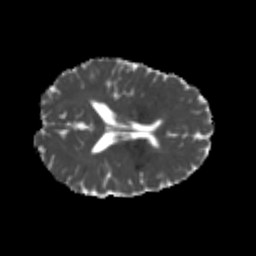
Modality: MD
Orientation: axial
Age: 24
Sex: female
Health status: healthy
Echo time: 0.074 s